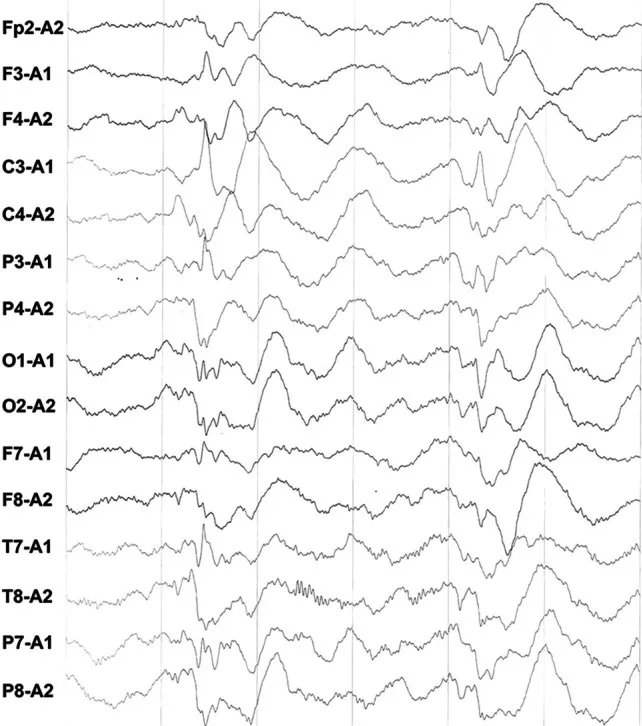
During interictal EEG, diffuse irregular high amplitude slow waves of bilateral symmetry were found.
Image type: electrography (eeg)